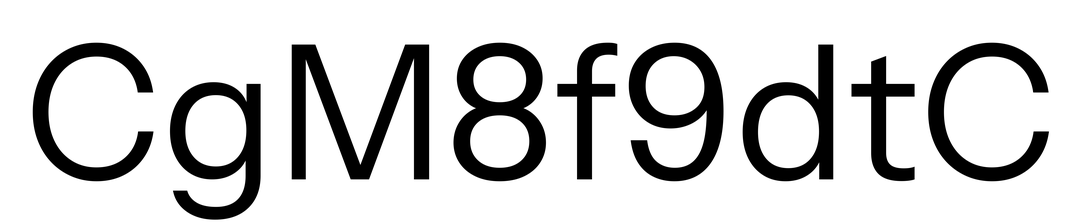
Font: InstrumentSans_Regular